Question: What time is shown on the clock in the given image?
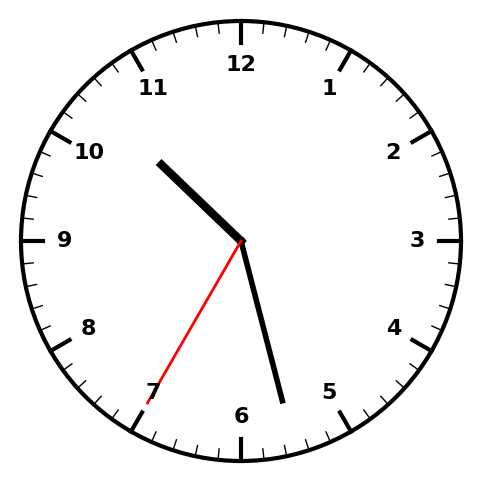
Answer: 10:27:35